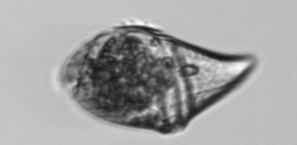
Label: Gyrodinium